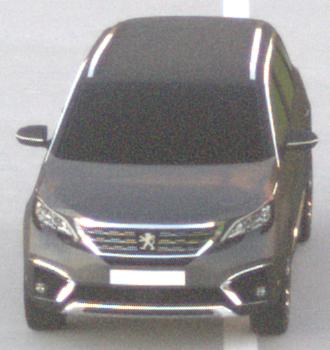
Make: Peugeot
Model: 5008 1.2 PureTech 130 Active
Detailed model: 5008 (II) (03/17 - 09/20)
Model produced from: 2017/03
Model produced until: 2018/07
Doors: 5
Color: gray
Road condition: dry road
Daytime: sunrise or sunset
Contrast: low contrast